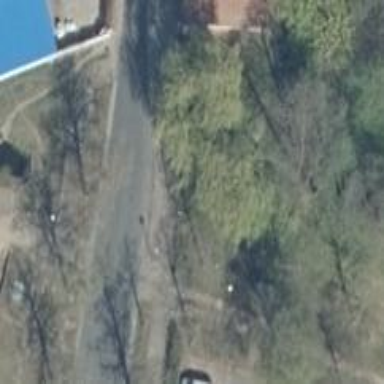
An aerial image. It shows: Sidewalk bridge over footway road.